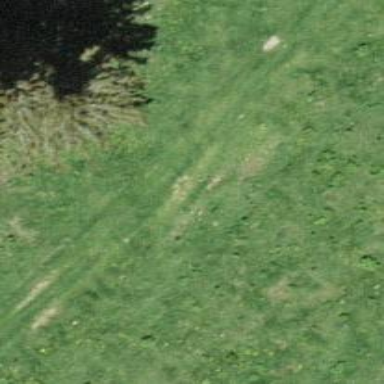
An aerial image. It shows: Track with grade 5 tracktype.